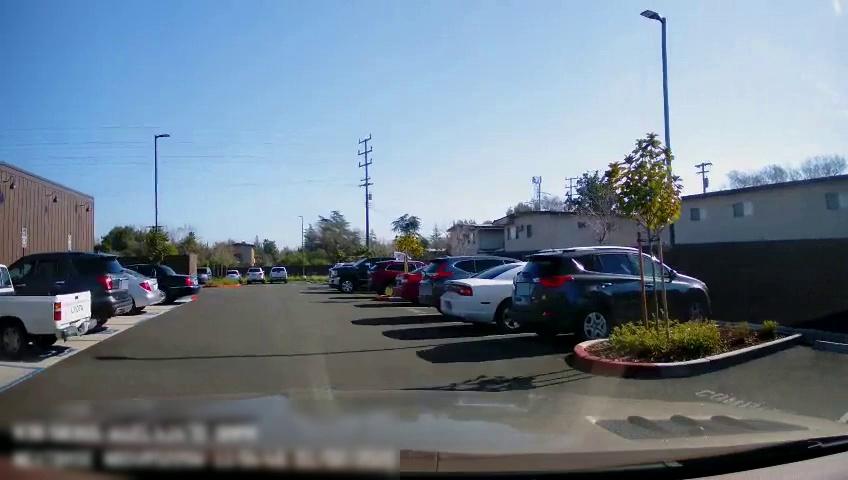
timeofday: Day
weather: Sunny
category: Drivable Space
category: Vehicles | Truck
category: Vehicles | SUV
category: Vehicles | Car
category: Vehicles | Car
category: Vehicles | SUV
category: Vehicles | Car
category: Vehicles | SUV
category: Vehicles | Truck
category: Vehicles | SUV
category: Vehicles | Car
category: Vehicles | SUV
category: Vehicles | Car
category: Vehicles | SUV
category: Vehicles | Truck
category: Vehicles | SUV